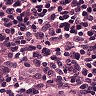
Metastatic tissue present: yes